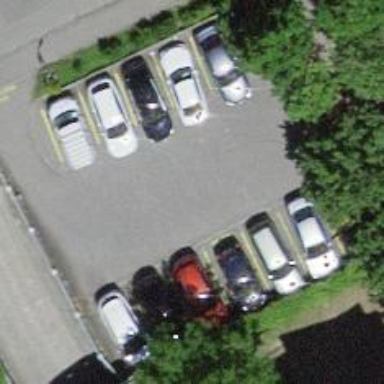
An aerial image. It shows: Parking area with surface.